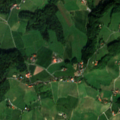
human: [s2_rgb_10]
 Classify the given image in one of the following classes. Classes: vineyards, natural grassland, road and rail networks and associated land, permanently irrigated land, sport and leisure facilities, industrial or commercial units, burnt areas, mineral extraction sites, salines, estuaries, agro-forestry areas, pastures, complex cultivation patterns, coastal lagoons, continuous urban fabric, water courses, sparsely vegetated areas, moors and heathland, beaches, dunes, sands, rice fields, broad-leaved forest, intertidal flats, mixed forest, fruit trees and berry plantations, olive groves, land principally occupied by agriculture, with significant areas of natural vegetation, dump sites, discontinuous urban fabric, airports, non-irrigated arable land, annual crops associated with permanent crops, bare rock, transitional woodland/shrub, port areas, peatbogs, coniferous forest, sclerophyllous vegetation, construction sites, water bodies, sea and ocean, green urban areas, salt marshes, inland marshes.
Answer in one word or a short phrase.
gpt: vineyards, broad-leaved forest